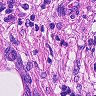
Metastatic tissue present: yes